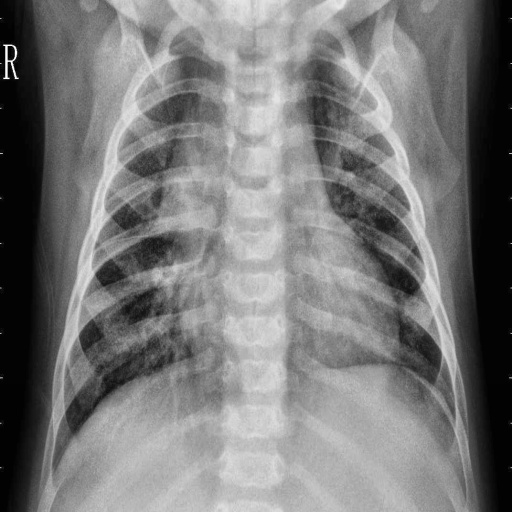
Finding: PNEUMONIA